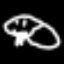
Label: frog